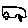
Label: car